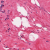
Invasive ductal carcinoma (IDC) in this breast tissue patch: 0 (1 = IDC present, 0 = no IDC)